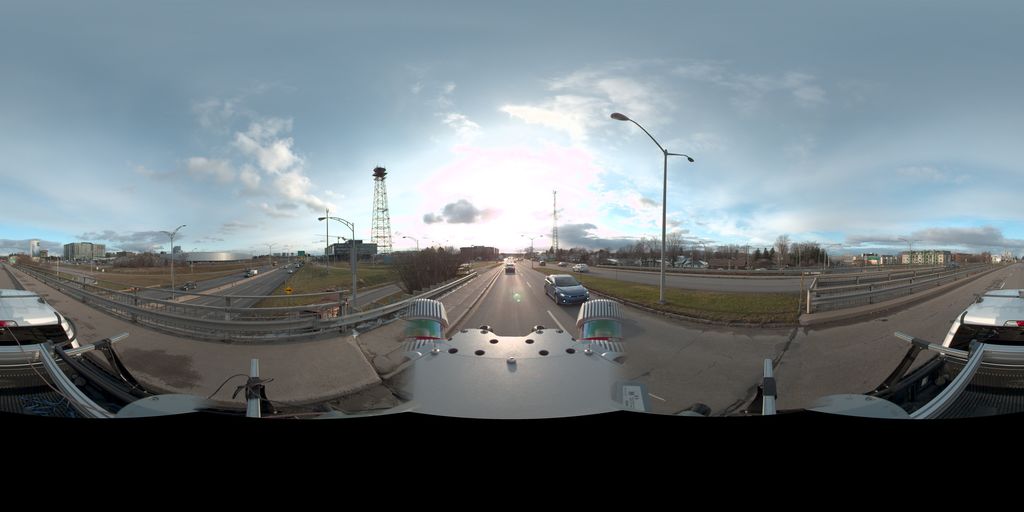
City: quebec_city